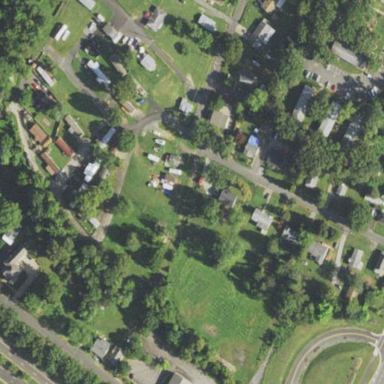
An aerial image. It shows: Residential area known as trailer park.